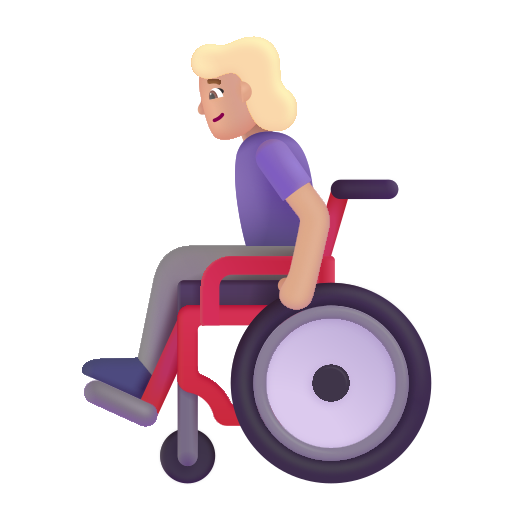
woman in manual wheelchair color  light